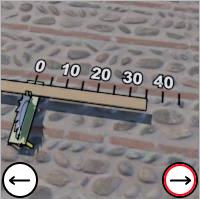
Task: length
Answer: 35
First scale value: 10.0